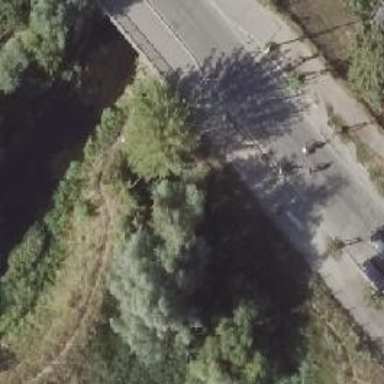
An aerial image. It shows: Footway on bridge.